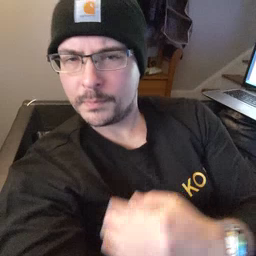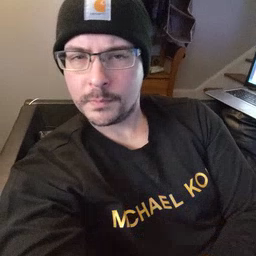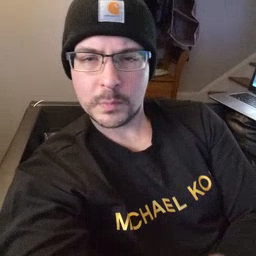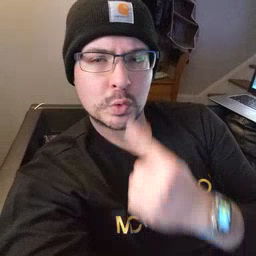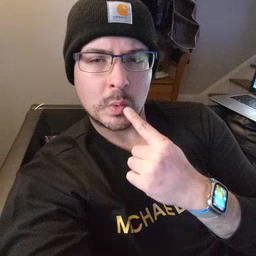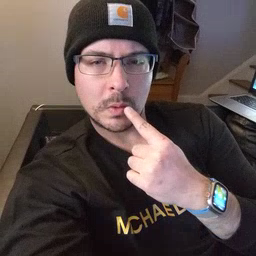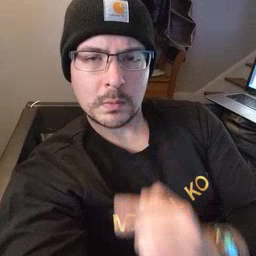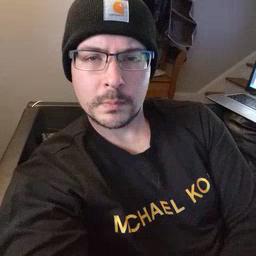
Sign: tooth